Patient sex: M
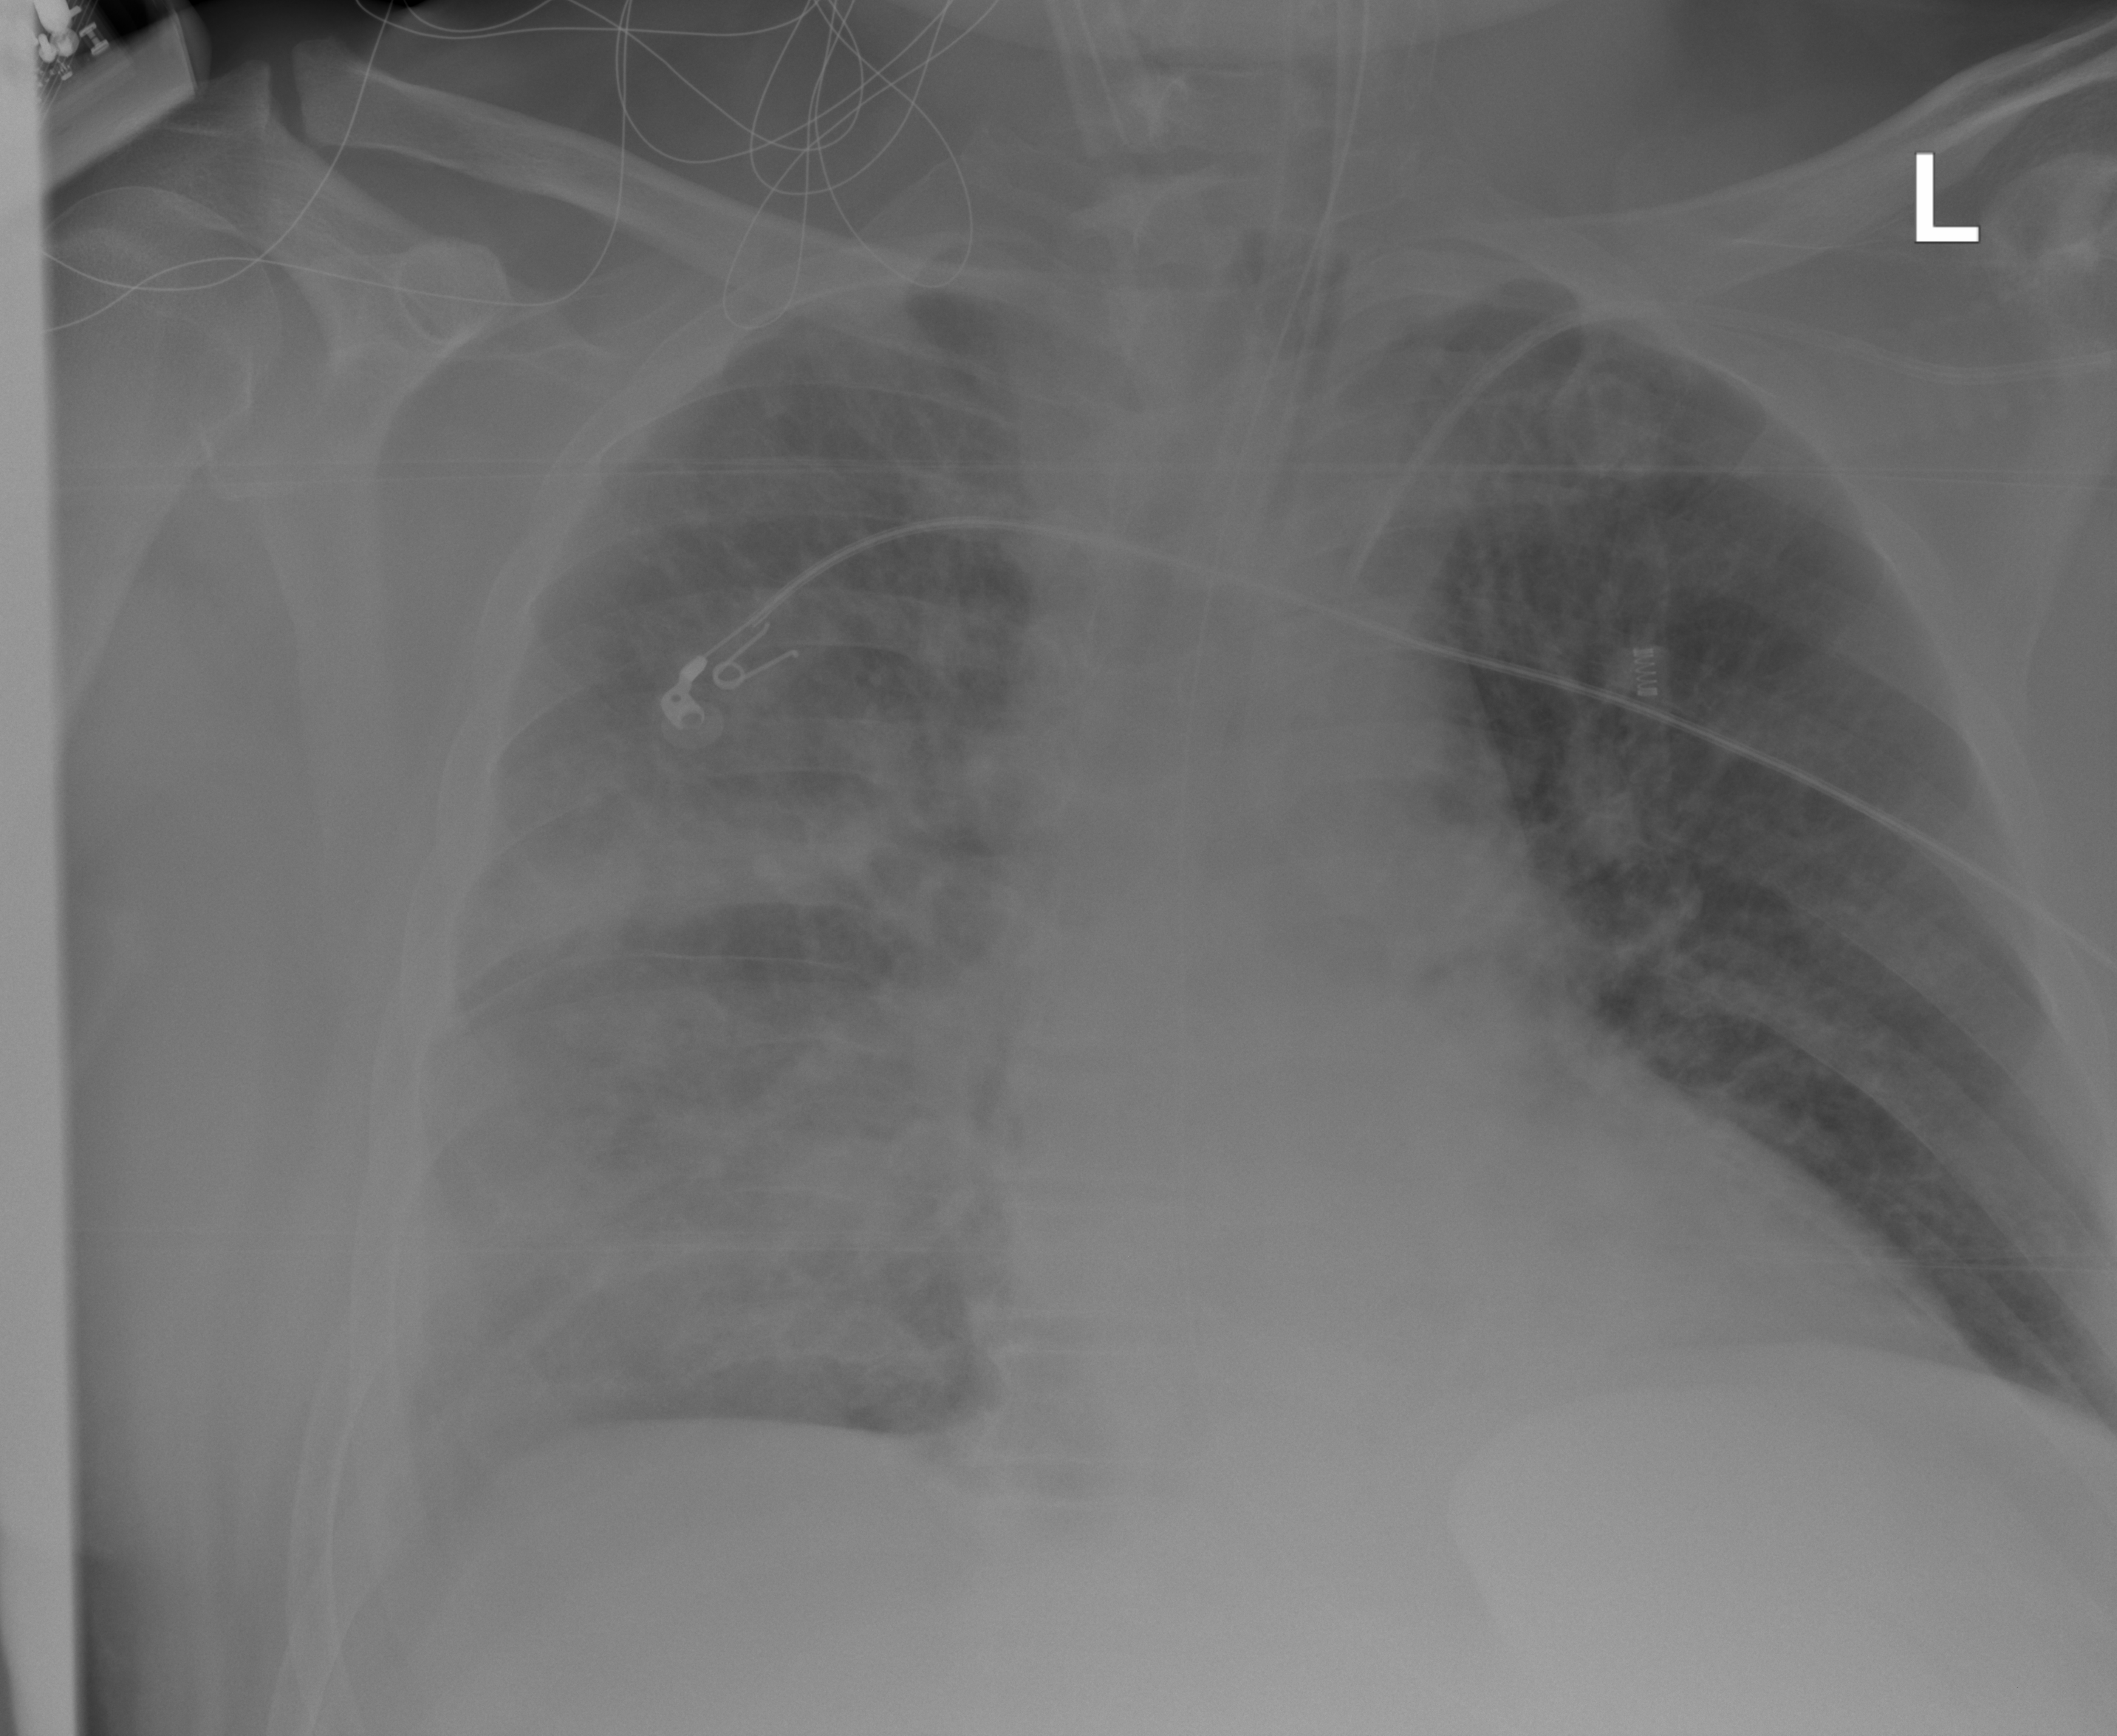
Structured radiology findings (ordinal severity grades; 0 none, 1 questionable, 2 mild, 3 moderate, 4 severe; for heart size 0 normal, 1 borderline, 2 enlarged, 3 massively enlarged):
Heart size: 2
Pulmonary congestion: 2
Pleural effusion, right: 0
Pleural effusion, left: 0
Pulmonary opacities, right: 3
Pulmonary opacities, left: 2
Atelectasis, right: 3
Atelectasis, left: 0